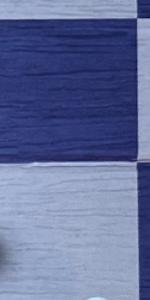
Label: Empty